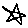
Label: star